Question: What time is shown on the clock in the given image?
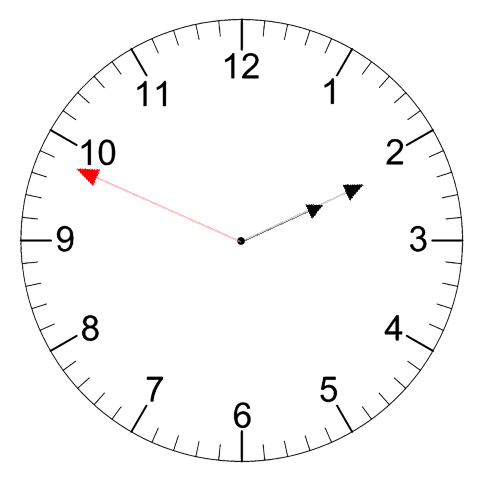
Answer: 02:10:49